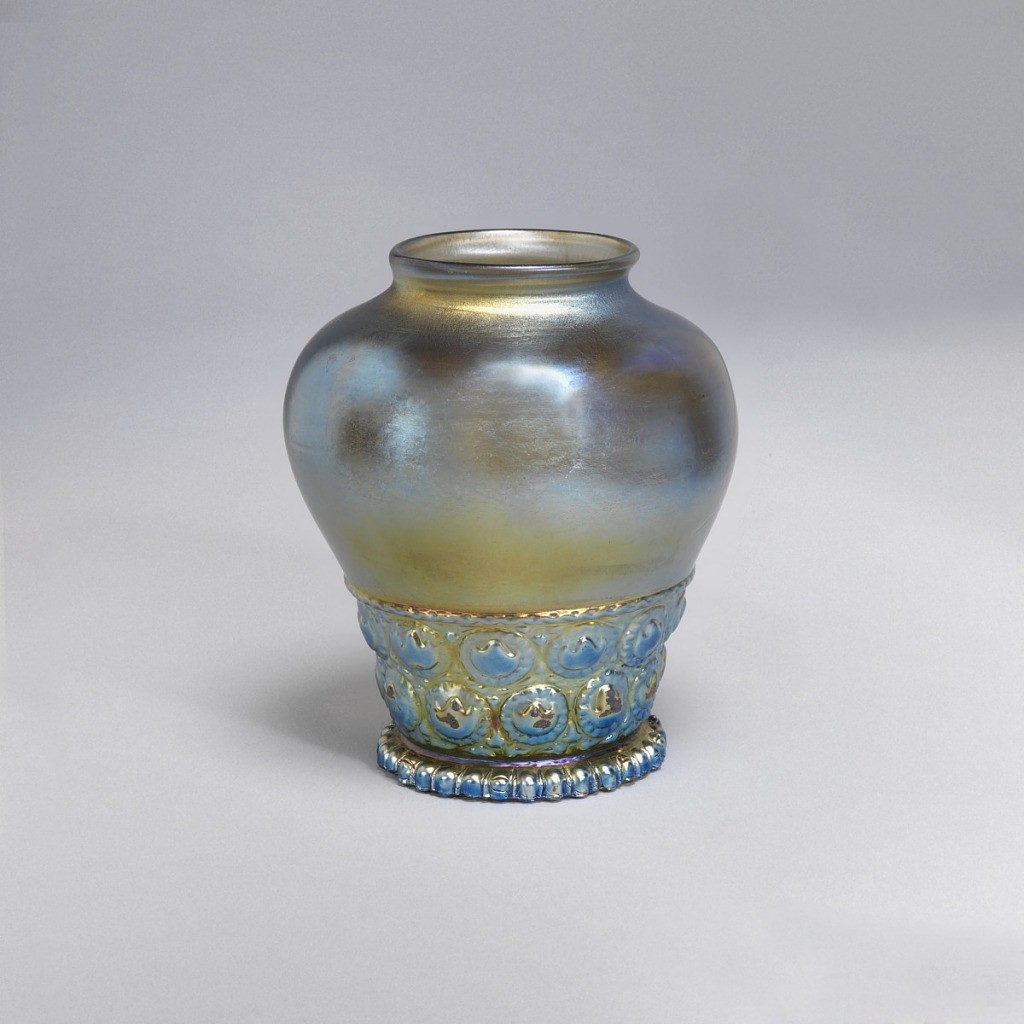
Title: Vase
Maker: Louis Comfort Tiffany, American, 1848–1933
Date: ca. 1903-04
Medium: Mold-blown favrile glass
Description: Iridescent gray with amber undertones. Ovoid body with very short neck and low broad foot. Relief band around lower portion of body consisting of two rows of twelve bosses each on blister-like ground; egg and dart type decoration around foot.